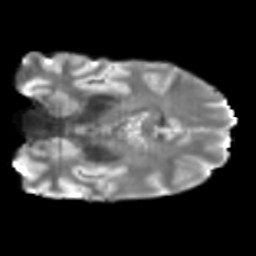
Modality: T2w
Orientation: coronal
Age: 46
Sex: male
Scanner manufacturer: siemens
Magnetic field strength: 3 T
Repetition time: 5 s
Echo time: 0.092 s